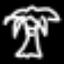
Label: palm tree